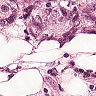
Metastatic tissue present: yes